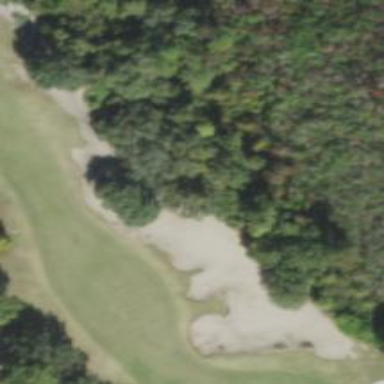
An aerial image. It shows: Golf bunker filled with natural sand.